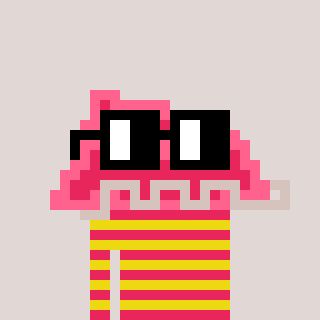
a pixel art character with square black glasses, a retainer-shaped head and a yellow-colored body on a warm background